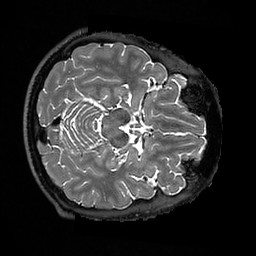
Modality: T2w
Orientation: axial
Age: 33
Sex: male
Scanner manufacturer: ge
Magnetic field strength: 3 T
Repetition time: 3.202 s
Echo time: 0.06629 s